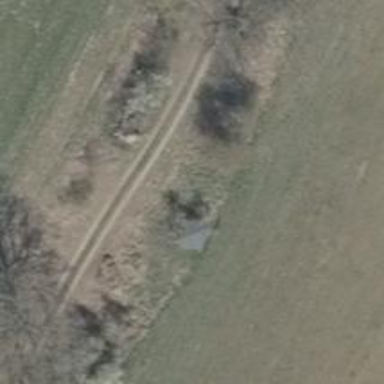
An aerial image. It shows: Shelter.